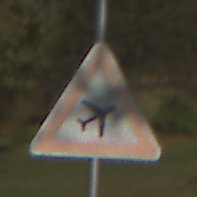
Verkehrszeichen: FlugbetriebLinks
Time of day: MorningAfternoon
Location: Outdoor (Nature)
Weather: PartlyCloudy
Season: NotSpecified
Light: Natural